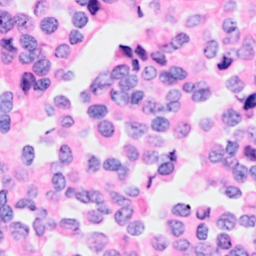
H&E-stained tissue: Breast